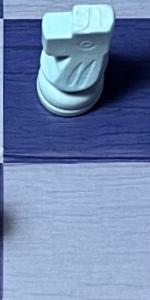
Label: Empty